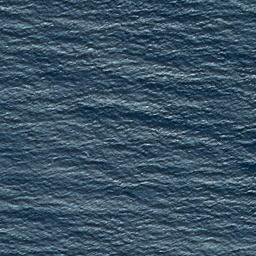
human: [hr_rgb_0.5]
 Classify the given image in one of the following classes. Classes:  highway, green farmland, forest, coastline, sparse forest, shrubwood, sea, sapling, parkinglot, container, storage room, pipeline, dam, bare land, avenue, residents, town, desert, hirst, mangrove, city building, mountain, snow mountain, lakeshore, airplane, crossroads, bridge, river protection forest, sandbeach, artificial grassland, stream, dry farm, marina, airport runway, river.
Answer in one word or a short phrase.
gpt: sea